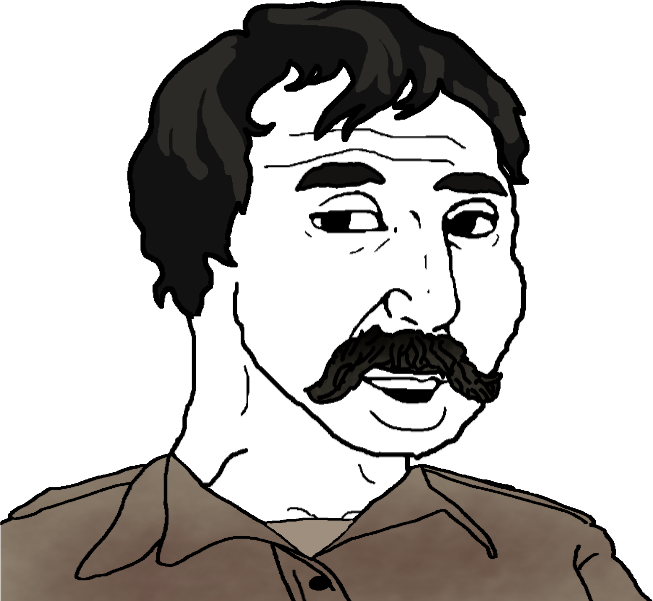
Label: 5_Groomer